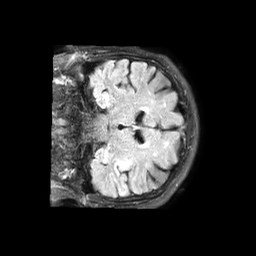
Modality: FLAIR
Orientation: coronal
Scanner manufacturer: philips
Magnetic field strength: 1.5 T
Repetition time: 6 s
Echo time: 0.1031 s